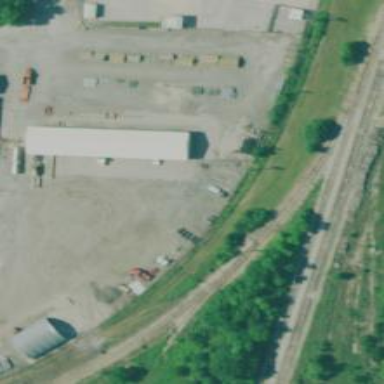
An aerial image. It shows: Rail spur service.